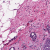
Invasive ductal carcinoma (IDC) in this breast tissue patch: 1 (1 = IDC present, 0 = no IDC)